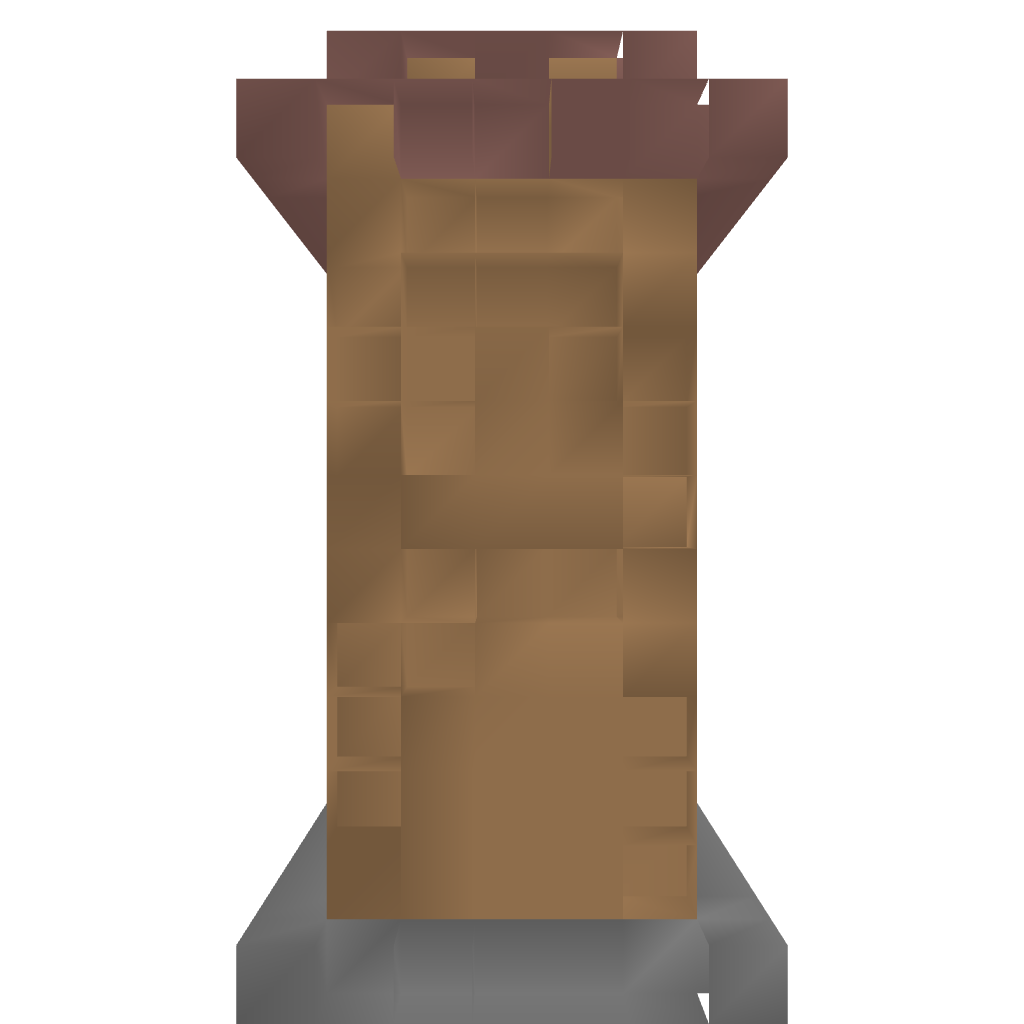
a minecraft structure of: CrafterHouse bad low quality